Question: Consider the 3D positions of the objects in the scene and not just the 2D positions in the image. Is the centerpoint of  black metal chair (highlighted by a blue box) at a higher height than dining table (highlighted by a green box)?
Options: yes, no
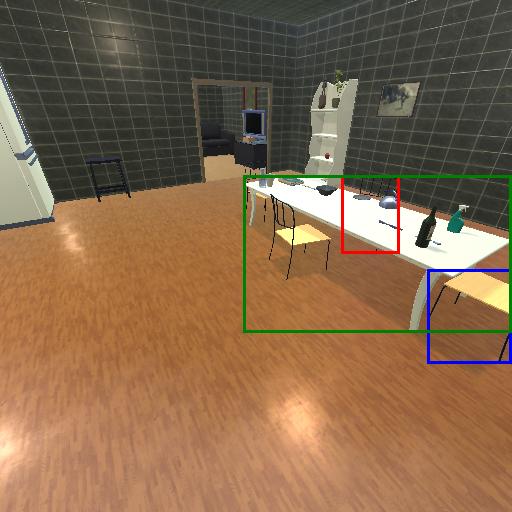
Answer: yes